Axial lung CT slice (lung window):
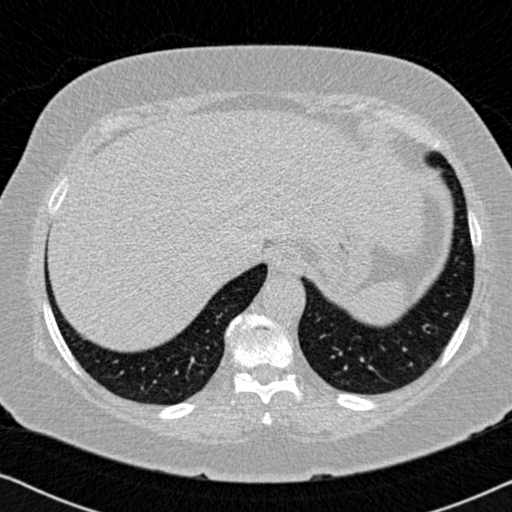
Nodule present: no